Question: my goal is to generate a plot like the following:

What i need is to get an array of annotations, then place these annotations rightly aligned onto the plot. How can i achieve this? The text should go until just before the y axis.
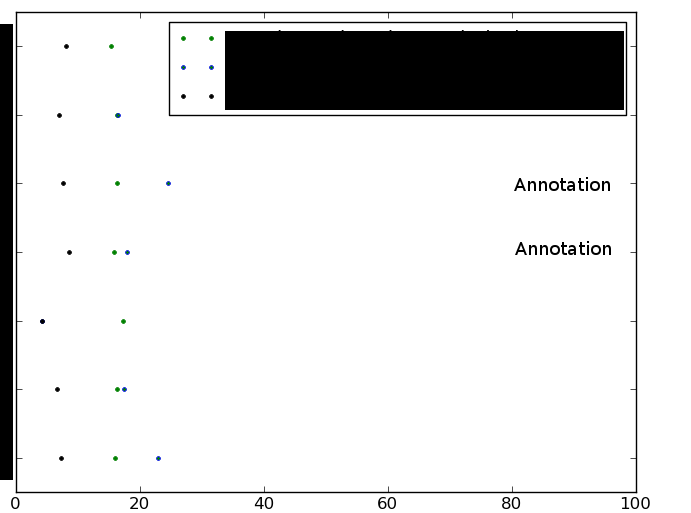
Answer: One way is to use fig.text(). You can do something like:
'''
fig = plt.figure()
fig.text(0.8,0.5,'Your text here',size='small',ha='right')
'''
The numbers are the x,y coordinates of the text on your figure, ranging from 0 to 1. 'ha' stands for horizontal alignment.
Another way would be to create a secondary y-axis and then use ylabels() to set custom tick labels on that axis.